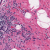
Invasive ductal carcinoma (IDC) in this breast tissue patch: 0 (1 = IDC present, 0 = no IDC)